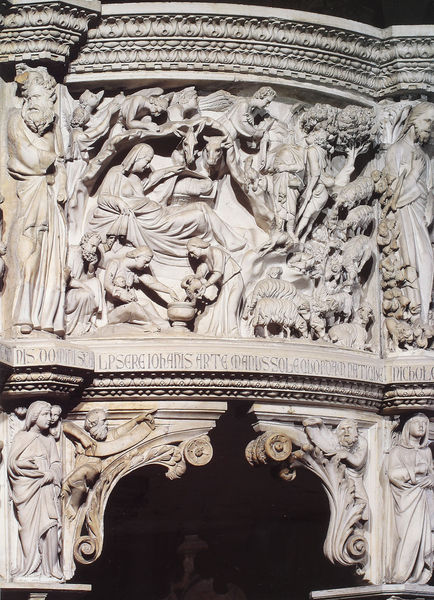
Titel: Kanzel
Künstler: Giovanni Pisano
Standort: Pisa, Dom (EU - I - Toskana)
Schlagwörter: wasser, bäume, frauen, menschen, kleider, männer, säule, gebäude, barock, klassizismus, schrift, bogen, verzierung, durchgang, bildhauerei, schaf, religion, arkaden, kanzel, rosette, christus, griechen, griechisch, heiliger, heilige, maria, ziege, roben, geburt, bildhauer